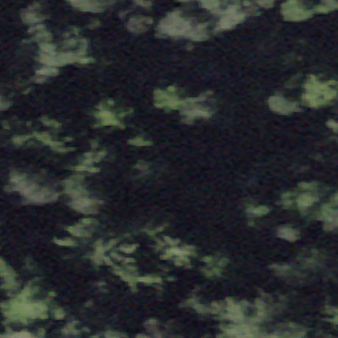
Label: other